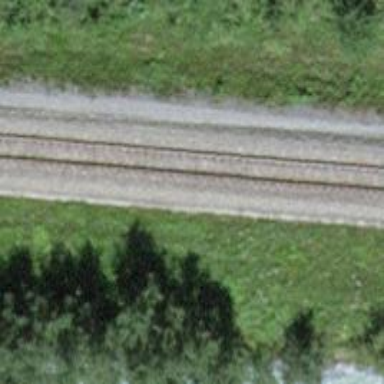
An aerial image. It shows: Narrow-gauge railway track electrified by contact line.